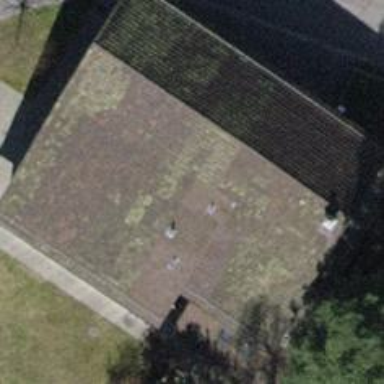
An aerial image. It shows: Residential building with gabled roof made of roof tiles in rosy brown color. The roof is oriented along the building.